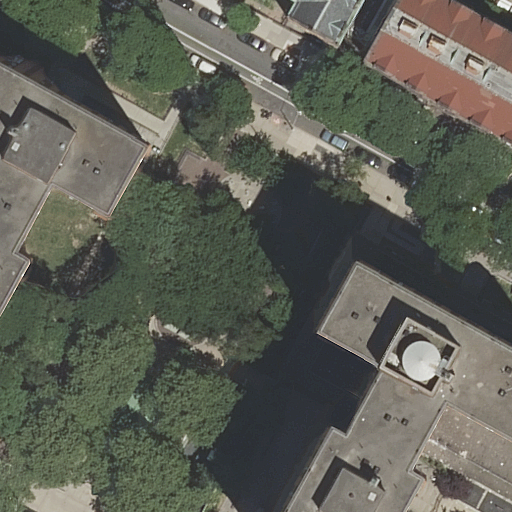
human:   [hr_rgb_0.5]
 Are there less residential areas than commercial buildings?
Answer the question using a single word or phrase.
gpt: no

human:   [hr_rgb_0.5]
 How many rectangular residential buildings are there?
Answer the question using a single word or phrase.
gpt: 2

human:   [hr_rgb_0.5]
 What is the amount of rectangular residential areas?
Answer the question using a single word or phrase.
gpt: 1

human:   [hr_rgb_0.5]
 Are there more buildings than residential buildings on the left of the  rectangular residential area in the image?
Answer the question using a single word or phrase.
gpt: yes

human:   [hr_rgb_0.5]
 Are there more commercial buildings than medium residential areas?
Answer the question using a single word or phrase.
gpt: no

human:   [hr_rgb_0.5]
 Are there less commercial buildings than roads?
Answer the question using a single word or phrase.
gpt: yes

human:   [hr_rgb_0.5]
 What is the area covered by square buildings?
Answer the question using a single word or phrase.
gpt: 0m2

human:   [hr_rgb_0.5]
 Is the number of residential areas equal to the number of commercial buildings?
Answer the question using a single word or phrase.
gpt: no

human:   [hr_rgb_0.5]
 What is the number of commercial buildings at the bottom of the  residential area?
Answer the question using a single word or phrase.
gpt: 0

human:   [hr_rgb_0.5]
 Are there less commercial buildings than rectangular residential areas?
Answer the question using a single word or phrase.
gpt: yes

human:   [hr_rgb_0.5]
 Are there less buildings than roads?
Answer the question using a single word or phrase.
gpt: no

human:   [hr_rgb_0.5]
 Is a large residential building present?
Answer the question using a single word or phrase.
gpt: yes

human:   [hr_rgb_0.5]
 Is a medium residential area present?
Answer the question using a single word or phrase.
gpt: yes

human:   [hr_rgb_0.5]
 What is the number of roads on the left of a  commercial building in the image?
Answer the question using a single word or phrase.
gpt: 0

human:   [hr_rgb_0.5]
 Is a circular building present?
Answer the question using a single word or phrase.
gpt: no

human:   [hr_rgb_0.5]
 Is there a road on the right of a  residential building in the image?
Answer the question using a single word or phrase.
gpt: yes

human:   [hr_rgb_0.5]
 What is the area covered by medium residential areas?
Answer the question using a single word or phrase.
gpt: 186m2

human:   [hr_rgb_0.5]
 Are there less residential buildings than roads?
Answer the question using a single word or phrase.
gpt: no

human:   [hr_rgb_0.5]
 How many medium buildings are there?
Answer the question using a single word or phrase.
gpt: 1

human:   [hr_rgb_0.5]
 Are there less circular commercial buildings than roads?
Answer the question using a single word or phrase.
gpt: yes

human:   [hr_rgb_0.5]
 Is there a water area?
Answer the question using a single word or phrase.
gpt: no

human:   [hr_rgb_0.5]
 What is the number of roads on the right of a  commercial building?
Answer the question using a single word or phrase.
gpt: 0

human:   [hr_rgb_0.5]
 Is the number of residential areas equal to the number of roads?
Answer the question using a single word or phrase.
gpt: yes

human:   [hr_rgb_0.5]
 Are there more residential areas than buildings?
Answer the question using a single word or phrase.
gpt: no

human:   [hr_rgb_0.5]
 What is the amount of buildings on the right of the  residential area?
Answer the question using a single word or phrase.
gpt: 4

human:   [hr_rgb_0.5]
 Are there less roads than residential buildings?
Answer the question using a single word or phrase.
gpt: yes

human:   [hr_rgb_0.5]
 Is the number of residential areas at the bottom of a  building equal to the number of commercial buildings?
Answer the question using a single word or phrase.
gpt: no

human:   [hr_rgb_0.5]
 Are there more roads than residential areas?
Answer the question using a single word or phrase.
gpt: no

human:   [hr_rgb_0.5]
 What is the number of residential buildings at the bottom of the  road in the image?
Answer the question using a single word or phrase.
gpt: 1

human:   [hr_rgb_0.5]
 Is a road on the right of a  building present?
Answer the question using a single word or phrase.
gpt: yes

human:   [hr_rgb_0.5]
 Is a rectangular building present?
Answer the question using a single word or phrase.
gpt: yes

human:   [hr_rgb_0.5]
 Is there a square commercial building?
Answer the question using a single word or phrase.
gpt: no

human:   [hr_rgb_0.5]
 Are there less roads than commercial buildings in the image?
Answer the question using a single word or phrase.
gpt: no

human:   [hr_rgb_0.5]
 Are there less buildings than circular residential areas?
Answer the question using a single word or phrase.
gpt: no

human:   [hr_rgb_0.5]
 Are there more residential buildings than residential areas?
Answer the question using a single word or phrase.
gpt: yes

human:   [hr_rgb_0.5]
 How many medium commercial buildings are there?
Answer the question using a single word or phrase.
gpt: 0